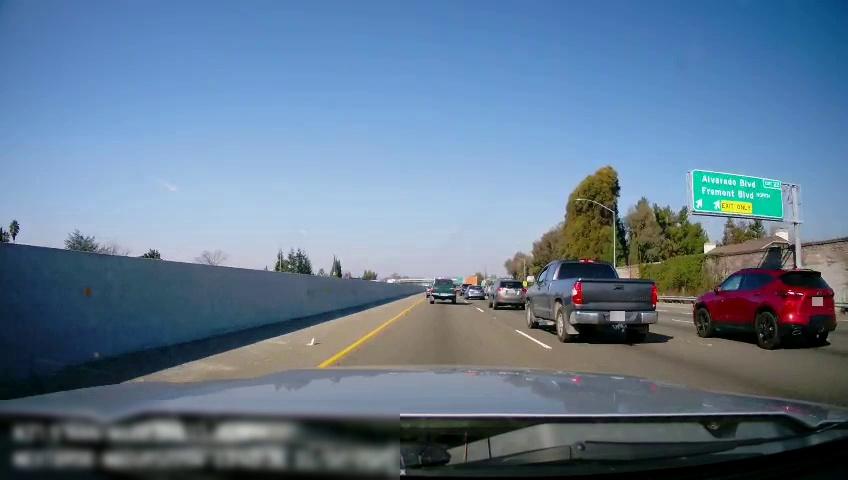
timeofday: Day
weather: Sunny
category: Drivable Space
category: Vehicles | Truck
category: Vehicles | SUV
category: Vehicles | Car
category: Vehicles | SUV
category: Vehicles | Truck
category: Vehicles | SUV
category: Lanes | Alternate Lane
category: Lanes | Current Lane
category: Lanes | Alternate Lane
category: Lanes | Alternate Lane
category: Lanes | Alternate Lane
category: Traffic | Signs